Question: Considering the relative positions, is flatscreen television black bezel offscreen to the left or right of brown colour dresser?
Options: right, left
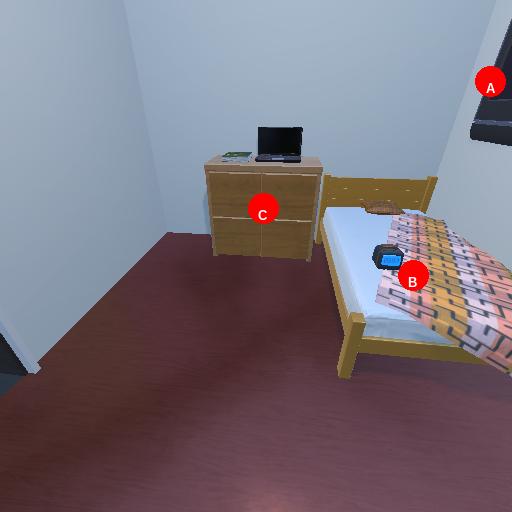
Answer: right